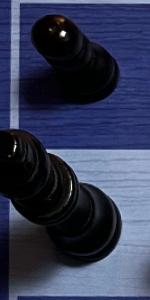
Label: King_Black